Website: bh-photo
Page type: billing-address
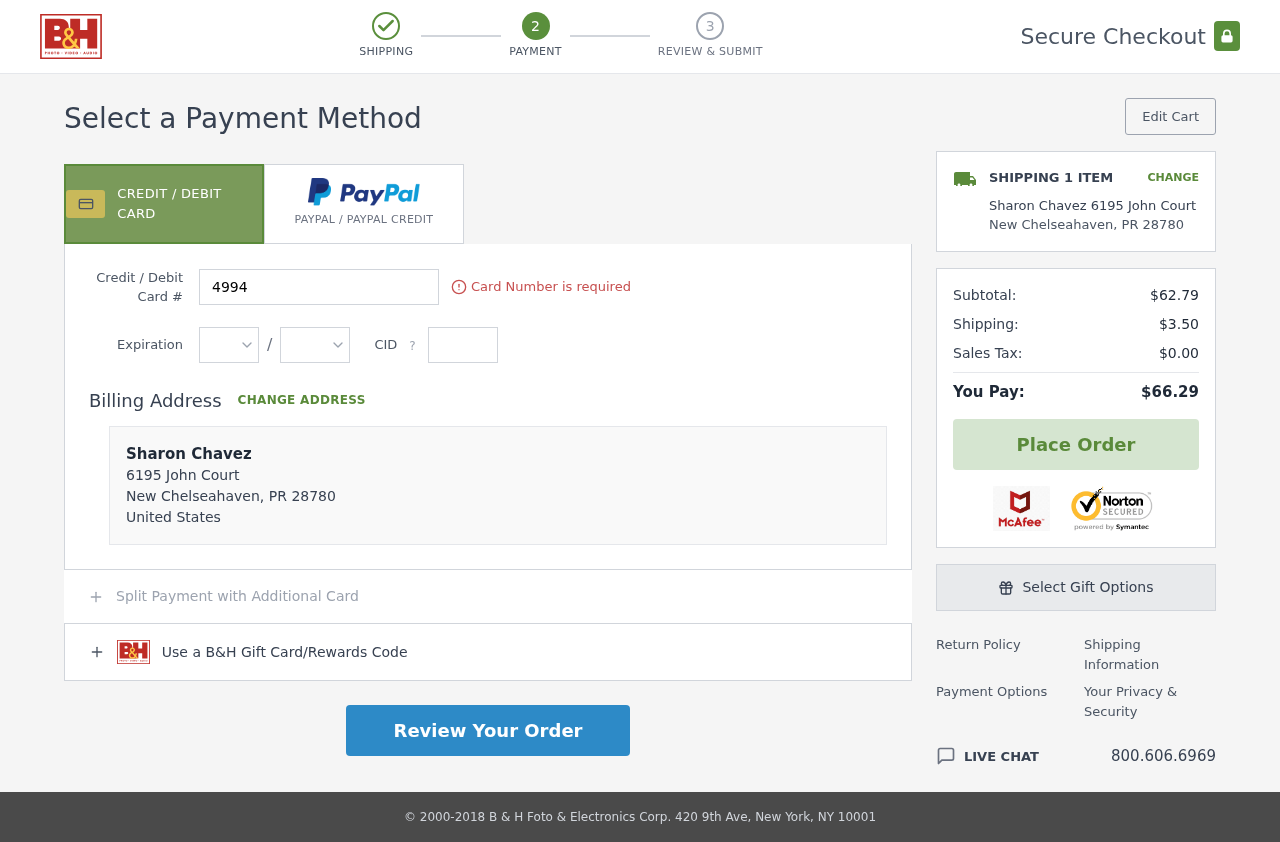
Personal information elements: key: PII_CARD_CVV
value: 520
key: PII_CARD_EXPIRY_MONTH
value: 06
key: PII_CARD_EXPIRY_YEAR
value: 30
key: PII_CARD_NUMBER
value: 4994 3658 8587 4054
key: PII_CITY
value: New Chelseahaven
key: PII_COUNTRY
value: United States
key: PII_FULLNAME
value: Sharon Chavez
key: PII_FULLNAME2
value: Sharon Chavez
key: PII_POSTCODE
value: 28780
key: PII_STATE_ABBR
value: PR
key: PII_STREET
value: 6195 John Court
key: PII_STATE
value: PR
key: PII_POSTCODE_FULL
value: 28780
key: PII_POSTCODE_NUMERIC
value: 28780
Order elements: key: ORDER_NUM_ITEMS
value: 1
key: ORDER_SUBTOTAL
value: $62.79
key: ORDER_SHIPPING_COST
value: $3.50
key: ORDER_TAX
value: $0.00
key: ORDER_TOTAL
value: $66.29